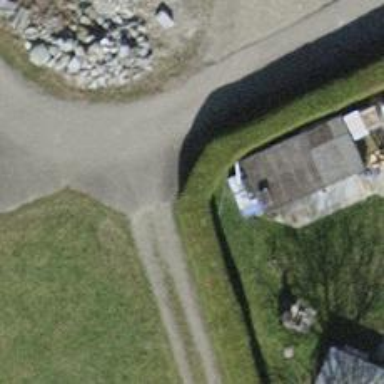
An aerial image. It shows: Hedge acting as barrier.